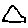
Label: triangle